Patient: sex M, age 44
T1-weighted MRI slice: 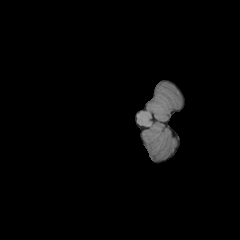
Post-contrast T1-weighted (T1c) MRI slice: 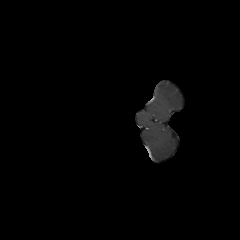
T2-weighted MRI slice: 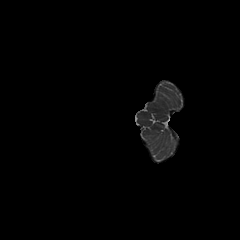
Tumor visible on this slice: no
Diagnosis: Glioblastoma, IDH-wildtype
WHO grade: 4